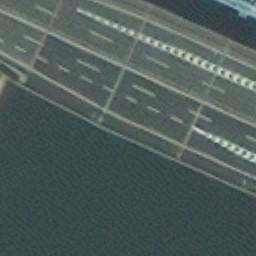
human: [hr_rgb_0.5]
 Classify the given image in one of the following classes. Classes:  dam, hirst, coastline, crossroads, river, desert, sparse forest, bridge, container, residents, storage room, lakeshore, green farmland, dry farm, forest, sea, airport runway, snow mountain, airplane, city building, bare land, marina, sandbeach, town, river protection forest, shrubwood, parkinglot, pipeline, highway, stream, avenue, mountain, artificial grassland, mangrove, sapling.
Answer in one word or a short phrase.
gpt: bridge